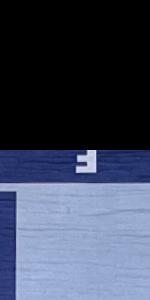
Label: Empty